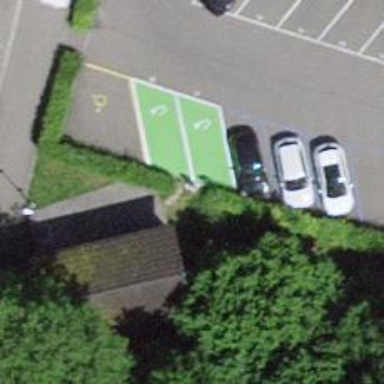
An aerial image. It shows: Charging station.